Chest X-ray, PA view. Patient: 82 years old, sex M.
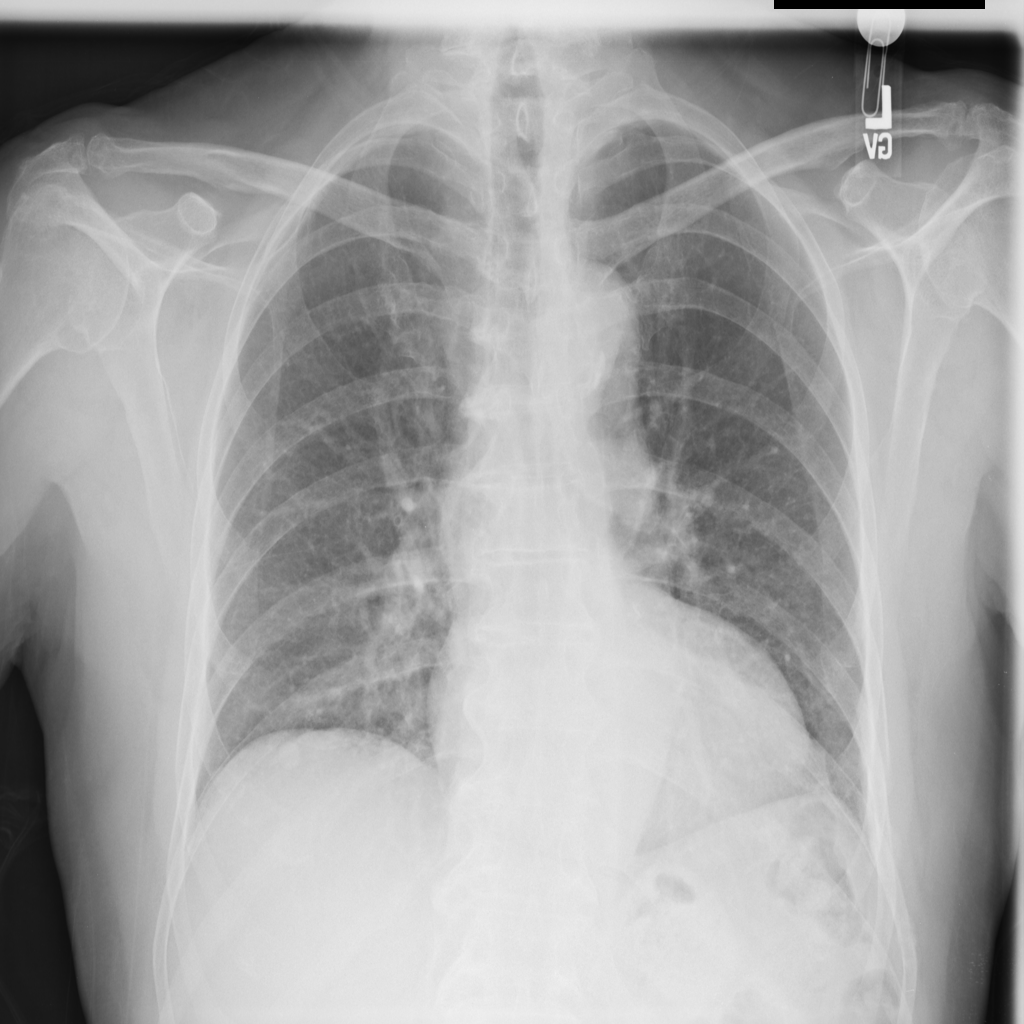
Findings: No Finding